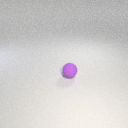
small purple rubber sphere